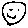
Label: smiley face